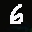
Label: 6